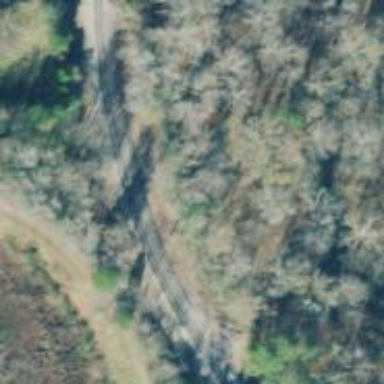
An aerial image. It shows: Railway track.